Question: This should be a simple matter, but for some reason I can't grasp it.
I have a parallelogram, defined as four points (in anti-clockwise order, but apart from that I do not know which corner is which). I also have the center point of the parallelogram, and it's orientation (the angle it if "facing"). What I want to get is the midpoint of the line at the "front" of the parallelogram.
To do this, I imagine I would have to trace a ray from the midpoint, at the angle the parallelogram is facing, and check which of the four lines it intersects and where. This is where I'm stuck. I can't figure out a formula to achieve this goal. Any ideas?
I am coding in C#, but this is a math problem more than anything, so I'll accept a formula or psuedocode.
EDIT: It seems there has been a bit if confusion in my problem; apologies for that. I should have specified that I'm working with two dimensions, and the "front" is defined as the line on the parallelogram that intersects the ray generated by casting from the midpoint, at the angle provided (to the origin). As suggested in the comments, here is a diagram:

The orange points represent the corners of the parallelogram, the blue point is the centroid, and the yellow curve is the angle I am given. The purple line is simply parallel to the X-axis to help represent the angle. The grey line extending from the blue point is (a subsection of) the ray I mentioned previously, and thus the green point is the point I wish to calculate. Please also note that this diagram is just a sketch to help visualize the problem, and not generated by my program.
Hopefully this helps clear up any confusion.
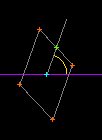
Answer: A bit brute-force and not elegant, but try this to get the coordinates of your green point (I hope it's green anyway; I'm a bit color blind):
1. You have four line segments. Calculate the equation of the line that contains each line segment (y = mx + b and all that). There will be four equations.
2. Calculate the angle from your center point to each of your four parallelogram vertices.
3. Determine which side your ray intersects by seeing which two angles your yellow angle is between. It will either intersect one of the sides, or one of the vertices. If you hit one of the vertices, you're done.
4. Otherwise, solve for the intersection of your ray (which has its own equation) with the appropriate equation for the appropriate side.